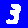
Digit: 3